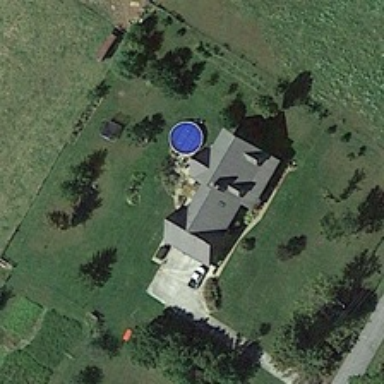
Two roads pass through the green, trees are on both sides of them .